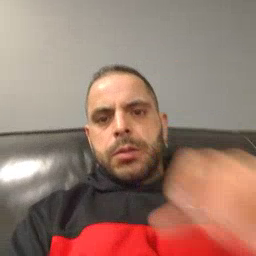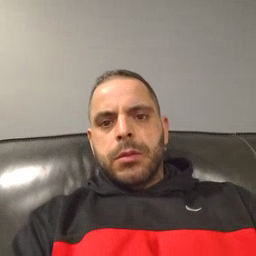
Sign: rain